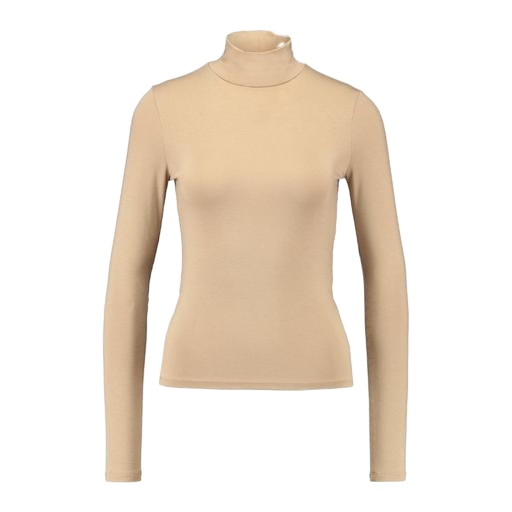
high-neck top, beige colored long sleeve, high-neck ribbed-jersey t-shirt, white background